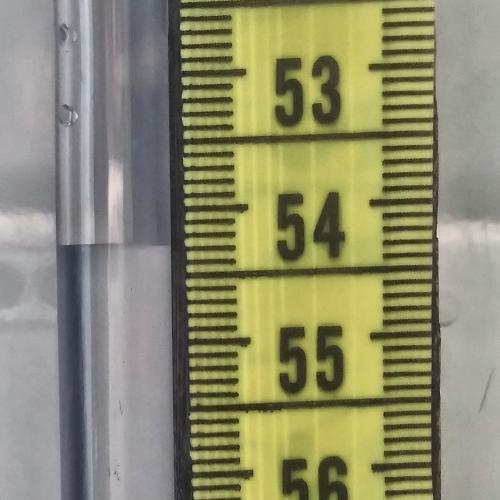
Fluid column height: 54.3 cm